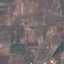
Land use / land cover: PermanentCrop